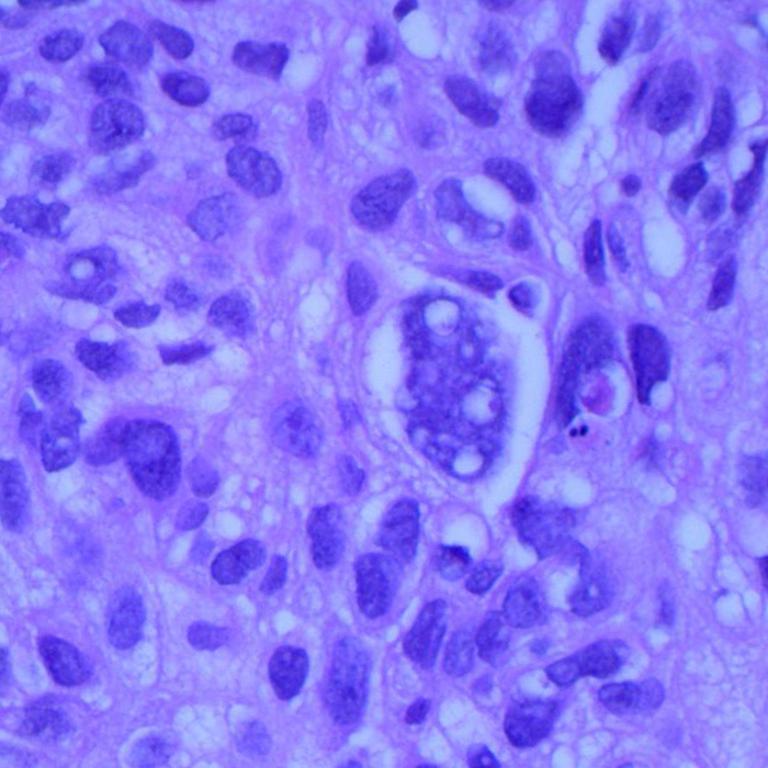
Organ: lung
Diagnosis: squamous carcinomas